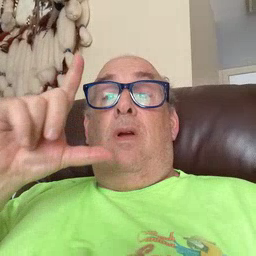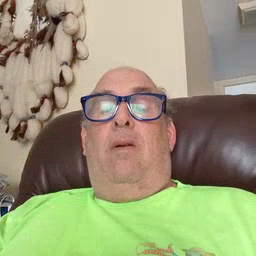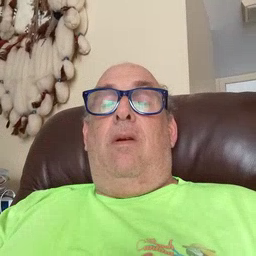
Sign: awake